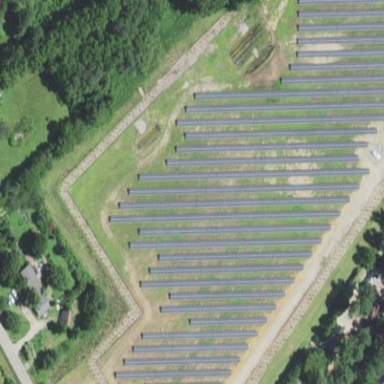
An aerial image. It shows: Solar power plant utilizing photovoltaic technology.